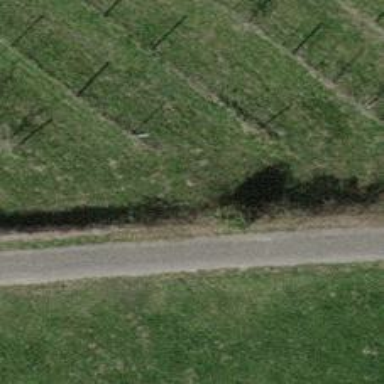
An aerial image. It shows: Compacted track road with grade3 tracktype.